Field crop: tomato
Growth stage: 1
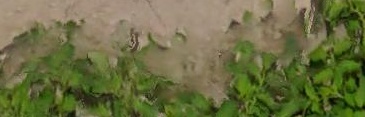
Species: tomato